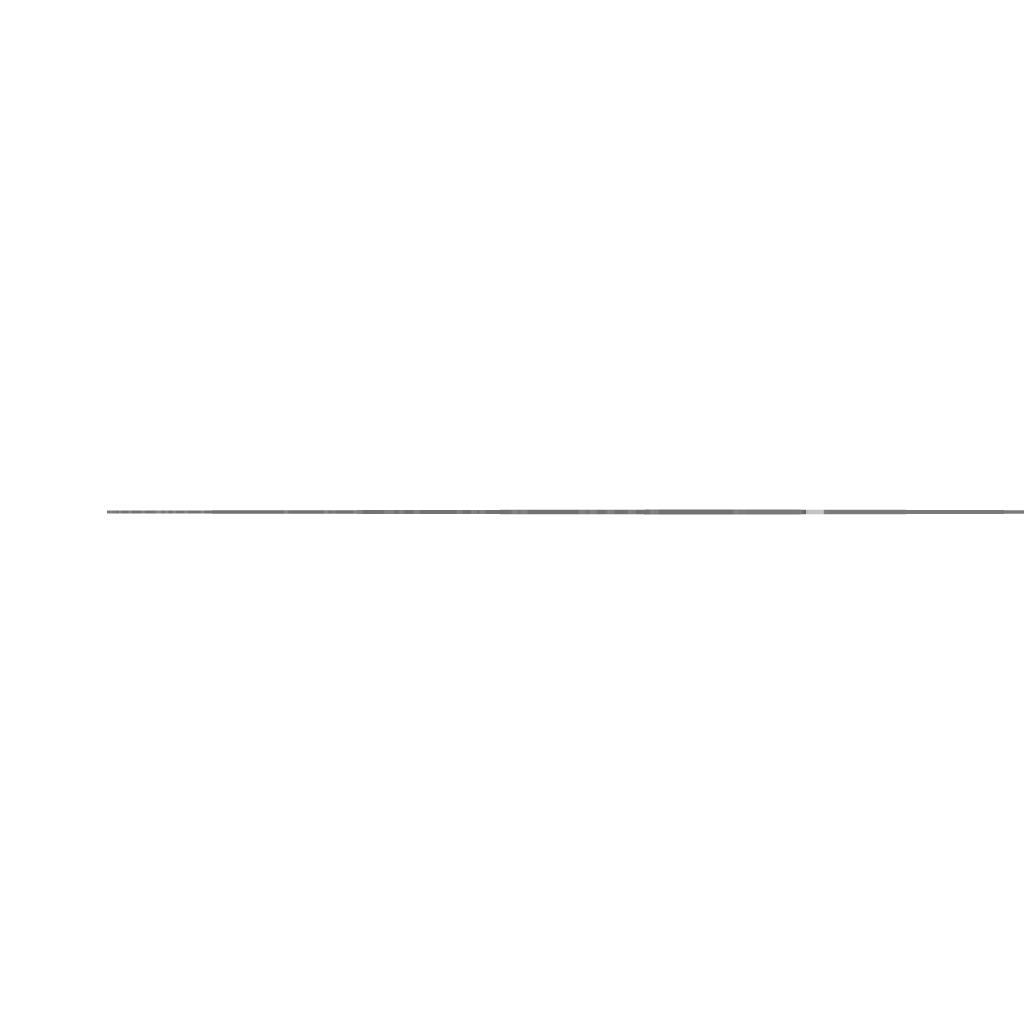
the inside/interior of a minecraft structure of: Denver Broncos